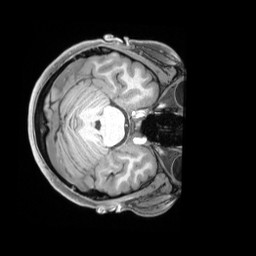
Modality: T1w
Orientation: axial
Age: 24
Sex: female
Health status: ill
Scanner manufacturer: siemens
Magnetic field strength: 3 T
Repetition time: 2.2 s
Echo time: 0.00218 s